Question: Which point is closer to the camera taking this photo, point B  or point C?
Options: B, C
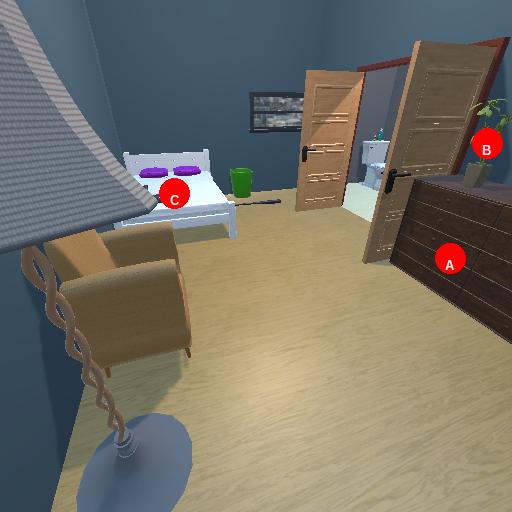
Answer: B